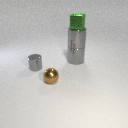
large gray metal cylinder to the right of small brown metal sphere